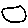
Label: circle